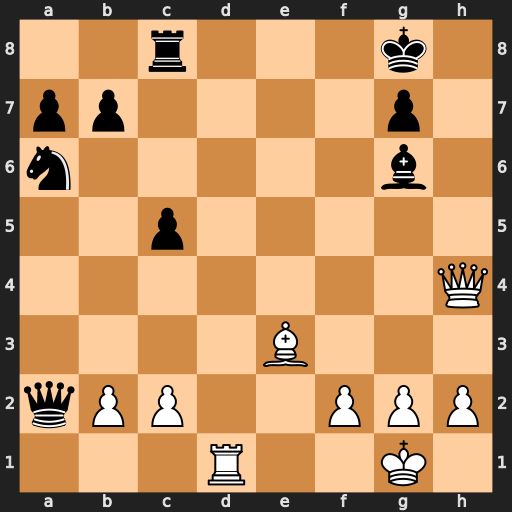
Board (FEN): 2r3k1/pp4p1/n5b1/2p5/7Q/4B3/qPP2PPP/3R2K1
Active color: w
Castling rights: -
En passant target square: -
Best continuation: Qg4 Rf8 Qxg6